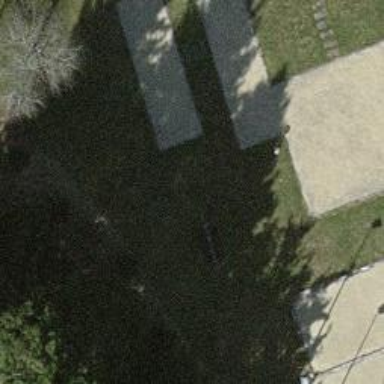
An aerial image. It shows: Playground with swings.